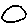
Label: circle